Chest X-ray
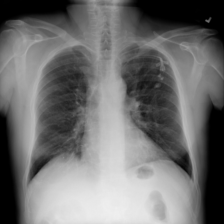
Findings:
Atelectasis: negative
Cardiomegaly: negative
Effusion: negative
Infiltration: positive
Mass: negative
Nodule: negative
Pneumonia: negative
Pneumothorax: negative
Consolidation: negative
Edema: negative
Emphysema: negative
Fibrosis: negative
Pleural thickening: negative
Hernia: negative